Question: can somebody help to remove php code background highlighting in 'Aptana 3.2.1'.
In earlier version of aptana 3 it was fine, now - all php code (in .php files)
has highlighted background, and i can't find themes, appearance settings to change it.
Screenshot:

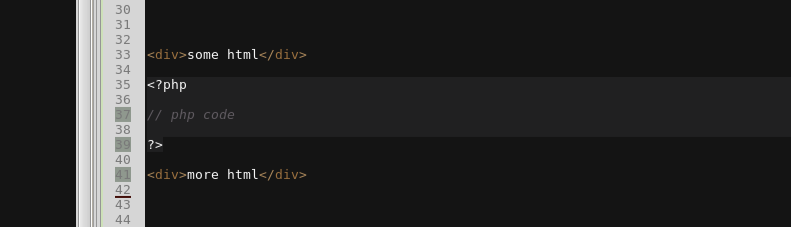
Answer: Found setting in 'Preferences > Aptana Studio > Themes', default Aptana Studio theme, needed to change style named - 'Embedded Source'